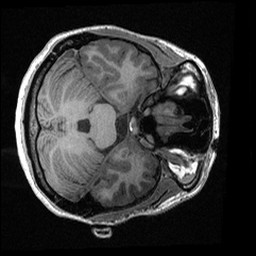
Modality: T1w
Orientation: axial
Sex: female
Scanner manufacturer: ge
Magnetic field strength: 3 T
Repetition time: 0.0064 s
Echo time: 0.00281 s